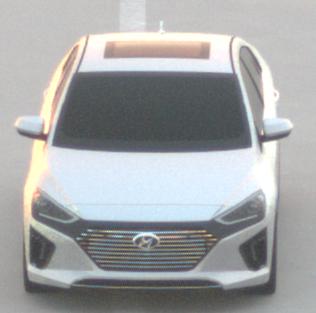
Make: Hyundai
Model: IONIQ Hybrid
Detailed model: IONIQ (AE) Hybrid
Model produced from: 2016/10
Model produced until: 2018/08
Doors: 5
Color: white
Road condition: dry road
Daytime: sunrise or sunset
Contrast: medium contrast